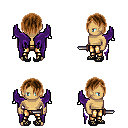
a pixel art fantasy rpg character, male body template, human, tanned skin, purple wings, gold greaves, brown bangs hairstyle, ghillies, dagger, four views (front, back, left, right), 2x2 character sprite sheet, small pixel art, hard edges, no anti-aliasing